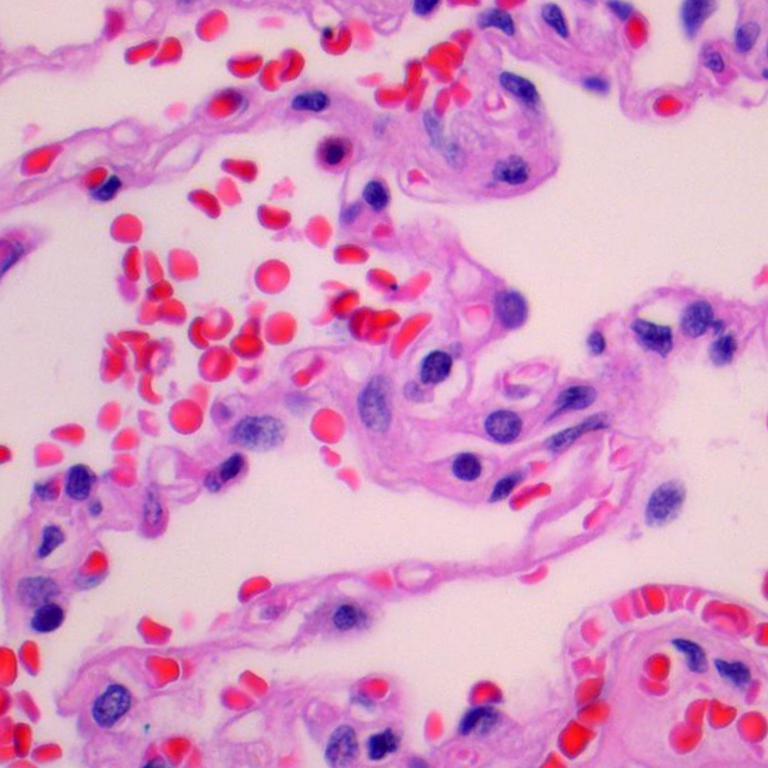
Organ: lung
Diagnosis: benign